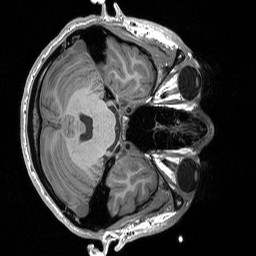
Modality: T1w
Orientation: axial
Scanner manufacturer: siemens
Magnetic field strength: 3 T
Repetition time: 1.76 s
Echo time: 0.0022 s